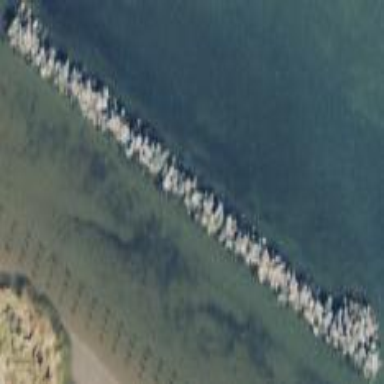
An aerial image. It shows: Breakwater structure.